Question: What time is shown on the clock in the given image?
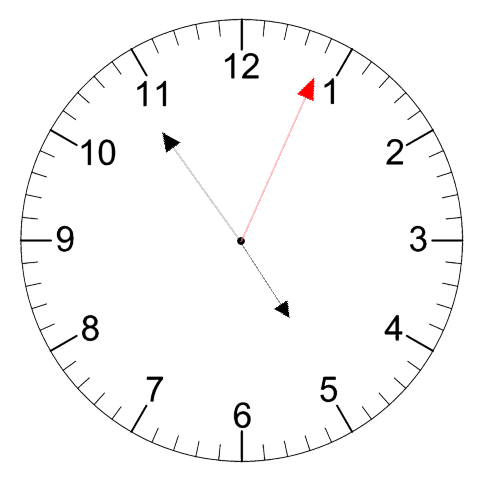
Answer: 04:54:04